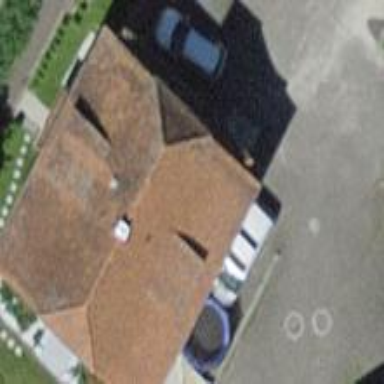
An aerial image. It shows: Building with tile roof.